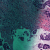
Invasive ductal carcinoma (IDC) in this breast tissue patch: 0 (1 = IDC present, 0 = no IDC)